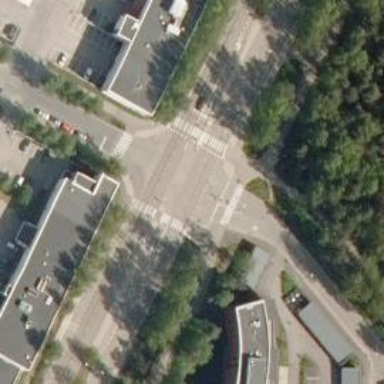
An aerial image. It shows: Asphalt cycleway with crossing.